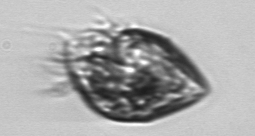
Label: Strombidium_morphotype1